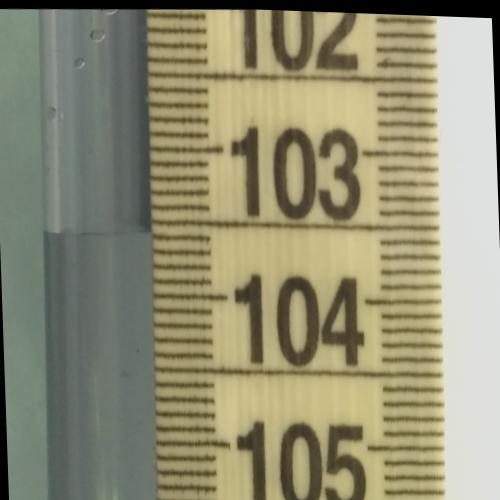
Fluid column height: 103.6 cm